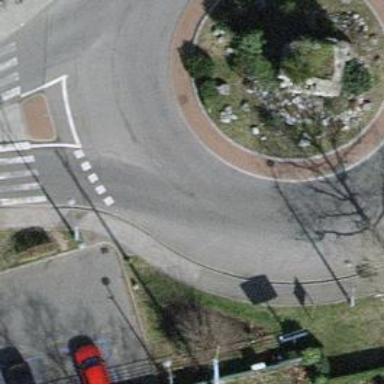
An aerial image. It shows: Primary highway intersecting roundabout.